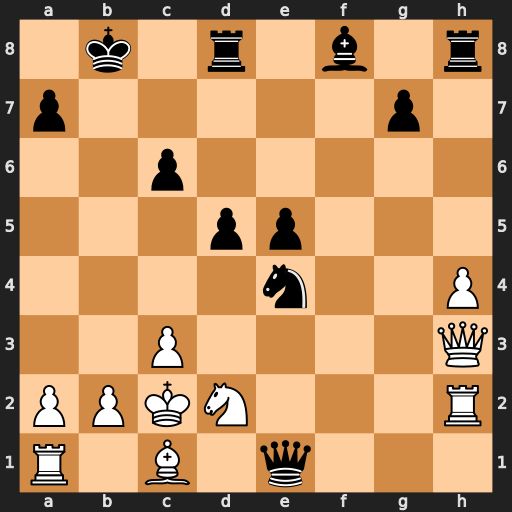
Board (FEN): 1k1r1b1r/p5p1/2p5/3pp3/4n2P/2P4Q/PPKN3R/R1B1q3
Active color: w
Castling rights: -
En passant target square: -
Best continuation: Nf3 Nf2 Nxe1